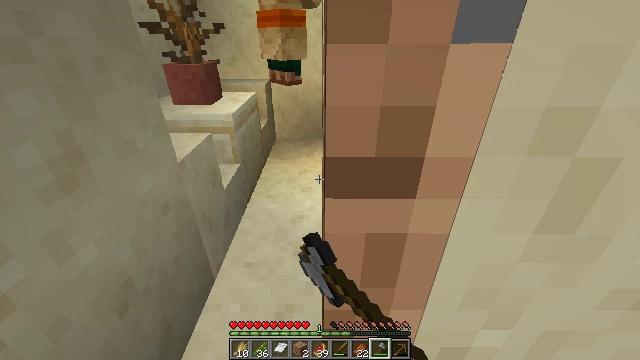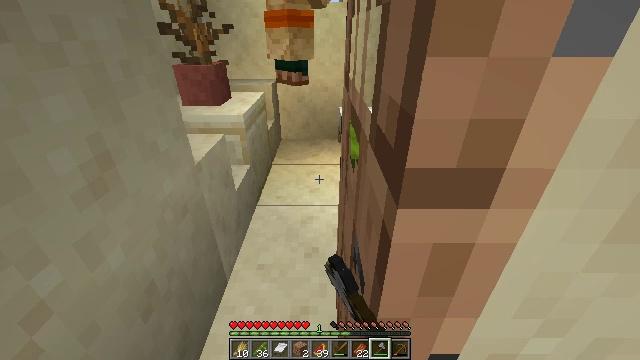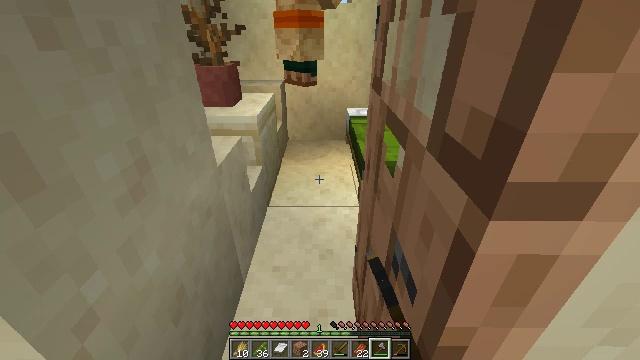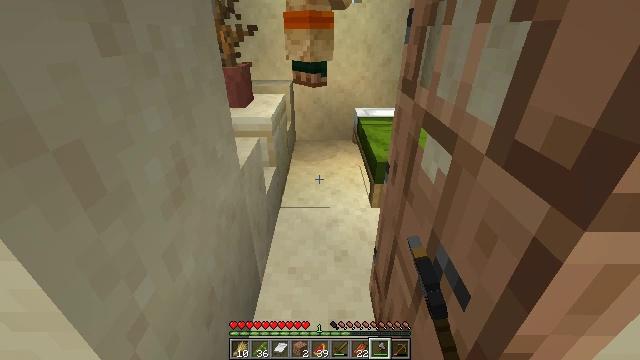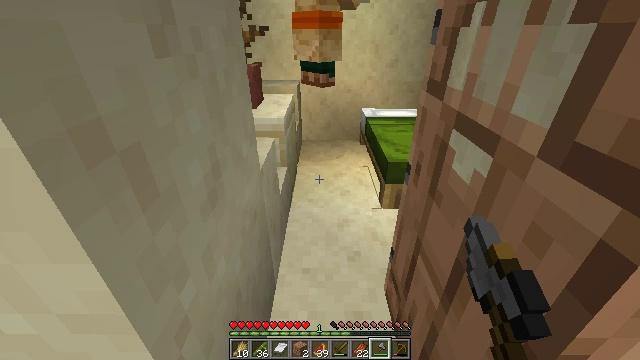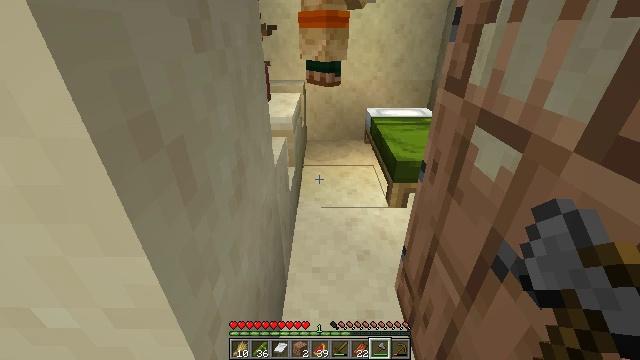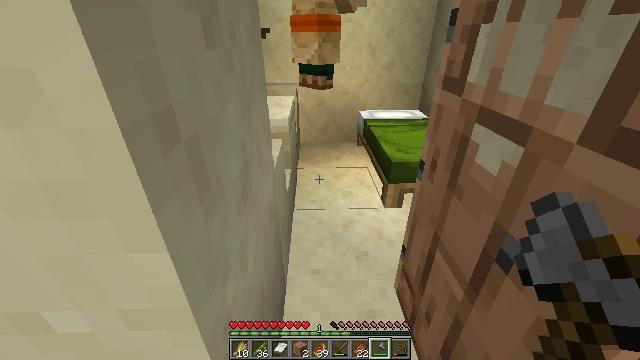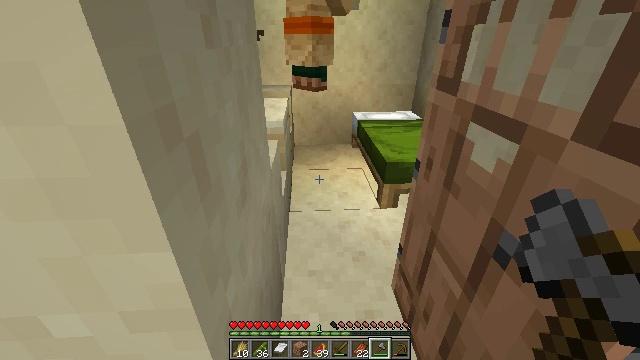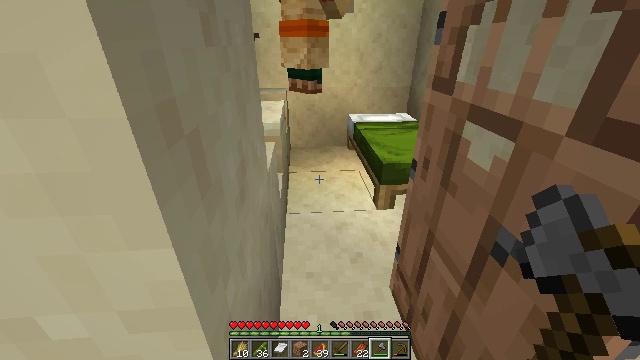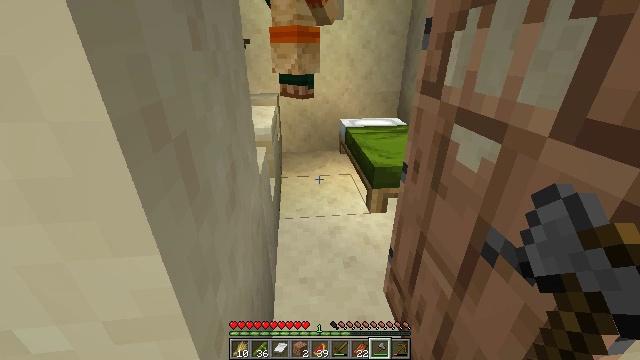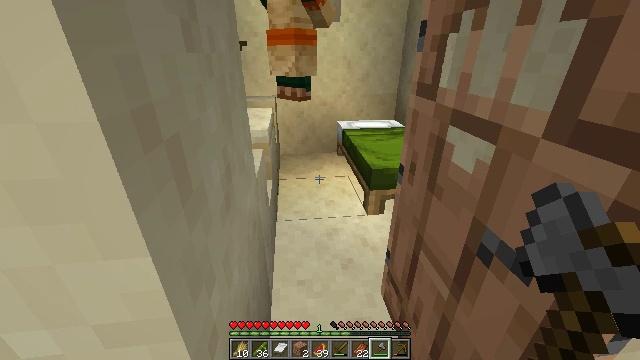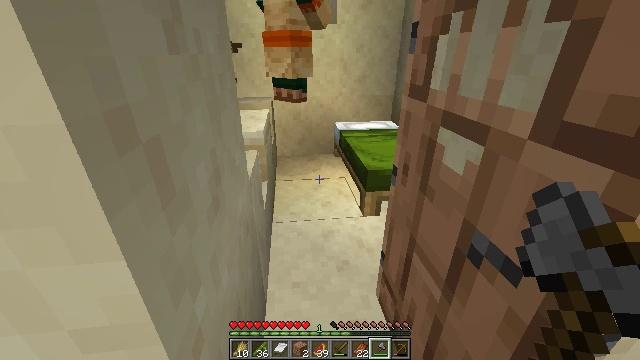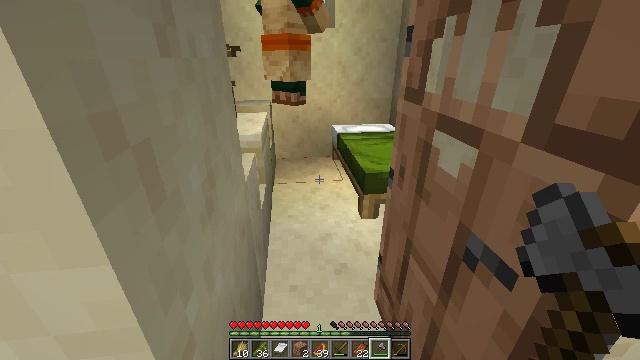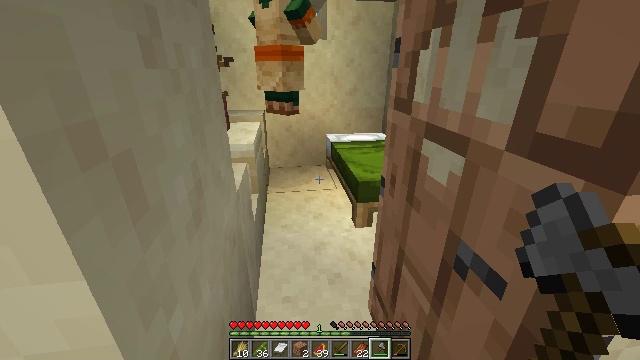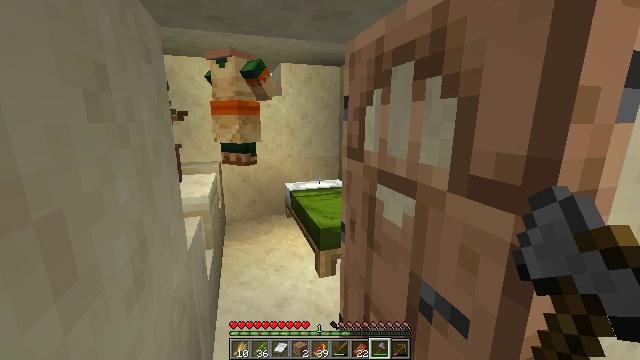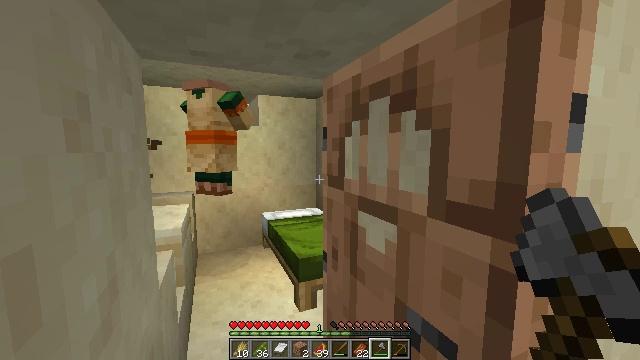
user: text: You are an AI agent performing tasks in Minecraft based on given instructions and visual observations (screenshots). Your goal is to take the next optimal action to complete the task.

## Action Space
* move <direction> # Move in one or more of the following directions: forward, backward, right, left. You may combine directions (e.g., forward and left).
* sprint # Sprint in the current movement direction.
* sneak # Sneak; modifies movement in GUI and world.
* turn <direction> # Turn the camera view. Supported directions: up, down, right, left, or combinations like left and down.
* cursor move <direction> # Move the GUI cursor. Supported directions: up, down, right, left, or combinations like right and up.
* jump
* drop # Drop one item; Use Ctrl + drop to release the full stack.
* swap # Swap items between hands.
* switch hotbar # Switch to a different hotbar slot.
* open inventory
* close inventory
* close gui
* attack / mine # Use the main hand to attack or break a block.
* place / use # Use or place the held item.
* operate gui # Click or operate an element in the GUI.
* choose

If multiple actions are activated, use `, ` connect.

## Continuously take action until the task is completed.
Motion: motion action
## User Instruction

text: Reclaim the smooth sandstone slab by mining it.
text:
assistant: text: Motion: move forward and move left
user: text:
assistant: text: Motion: move forward and move left
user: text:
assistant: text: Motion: move left
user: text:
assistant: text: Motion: use / place
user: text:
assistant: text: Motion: use / place
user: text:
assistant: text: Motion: turn right, use / place
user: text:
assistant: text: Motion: turn right
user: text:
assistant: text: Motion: move forward, turn right
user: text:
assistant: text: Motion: move forward, turn right and up
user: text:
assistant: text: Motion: move forward
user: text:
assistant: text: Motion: move forward
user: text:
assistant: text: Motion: move forward
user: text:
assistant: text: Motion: move forward, turn right and up
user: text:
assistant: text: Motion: move forward and move left, turn right and up
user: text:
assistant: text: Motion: move forward and move left, turn right and up
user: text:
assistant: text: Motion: move left, turn right and up
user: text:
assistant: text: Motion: turn up
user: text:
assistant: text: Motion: no_op
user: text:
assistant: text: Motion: no_op
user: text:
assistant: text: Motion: move forward and move right, turn left
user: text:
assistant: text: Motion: move forward and move right, turn left
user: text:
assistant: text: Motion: move forward and move right, turn left and up
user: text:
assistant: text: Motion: move forward and move right, turn left and up
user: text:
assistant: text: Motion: move forward and move right, turn left and up
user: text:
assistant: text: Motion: move forward, turn left
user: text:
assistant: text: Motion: move forward, turn left and up
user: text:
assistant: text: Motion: move forward, turn left and up
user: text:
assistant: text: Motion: move forward, turn up
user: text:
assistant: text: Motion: move forward, turn up
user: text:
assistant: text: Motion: turn left and up